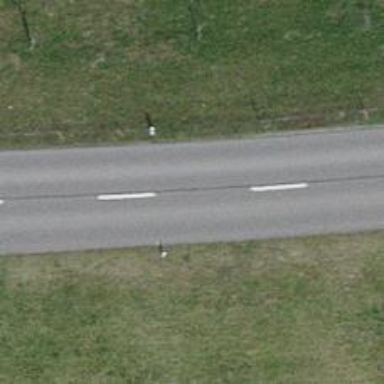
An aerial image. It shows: Tertiary road.